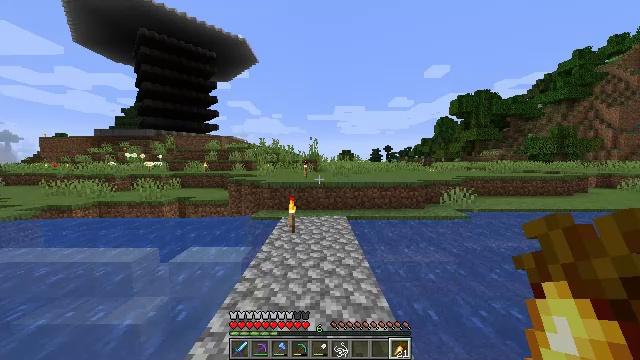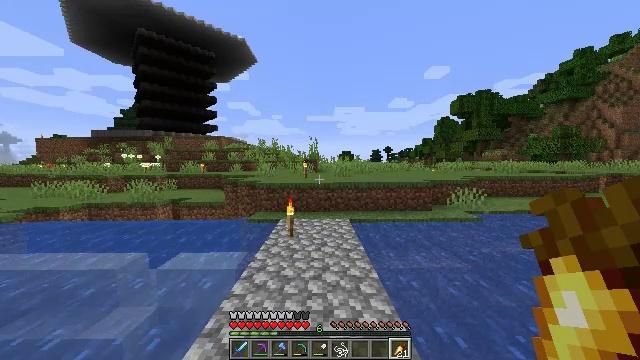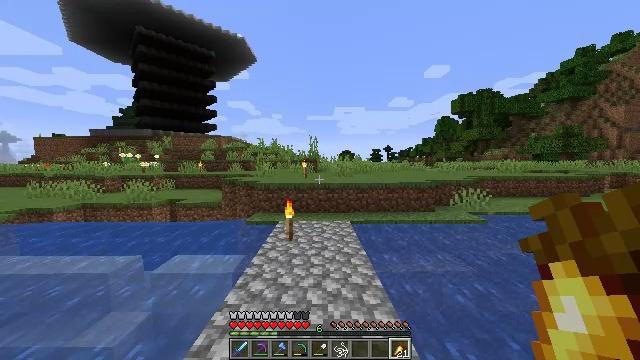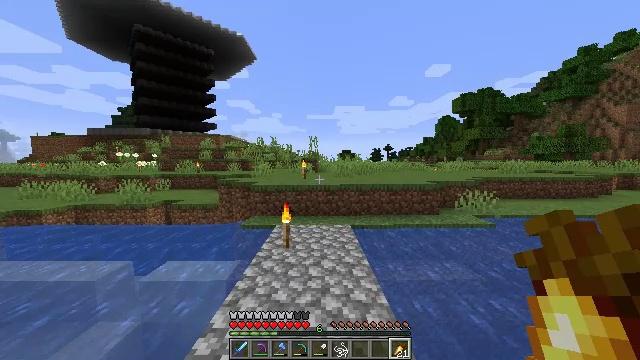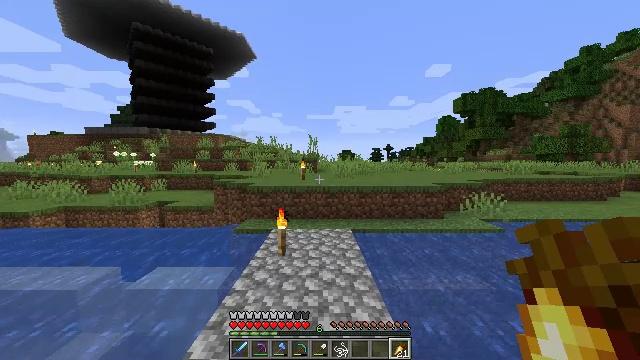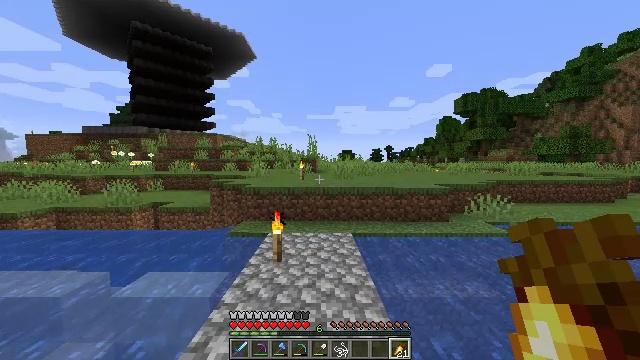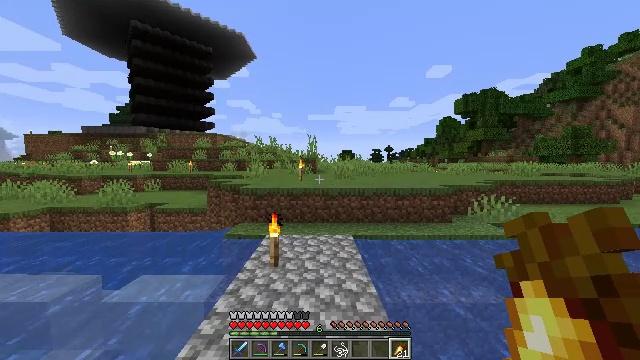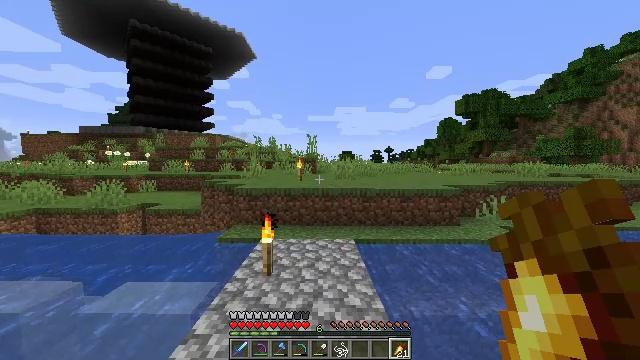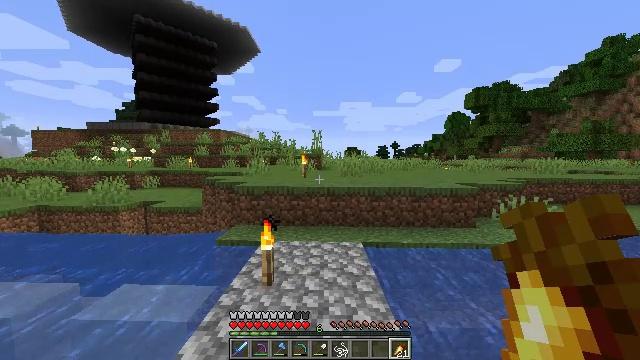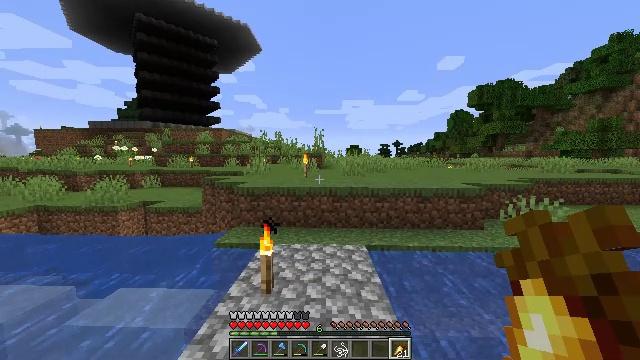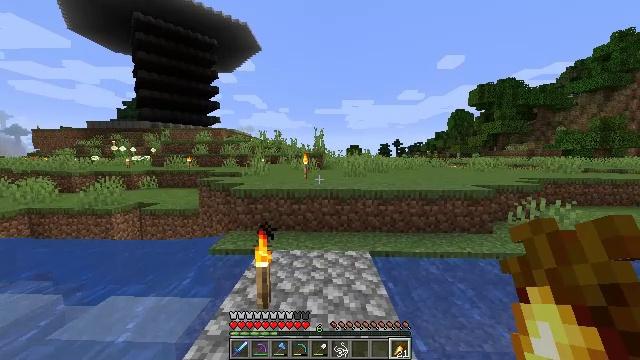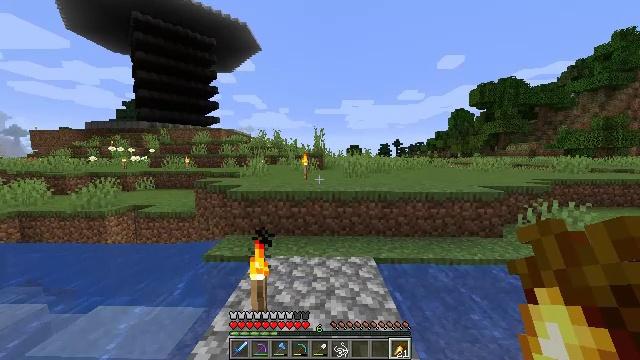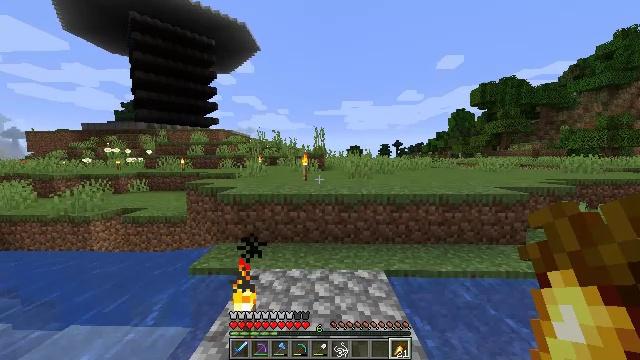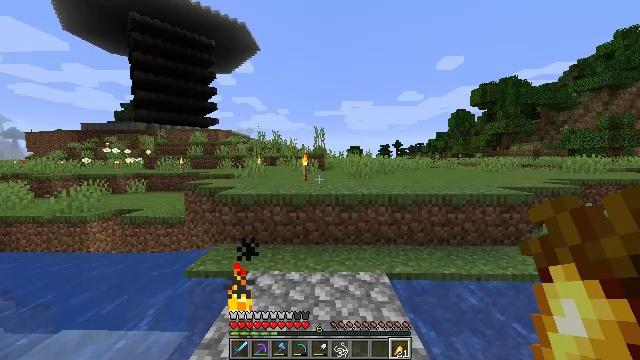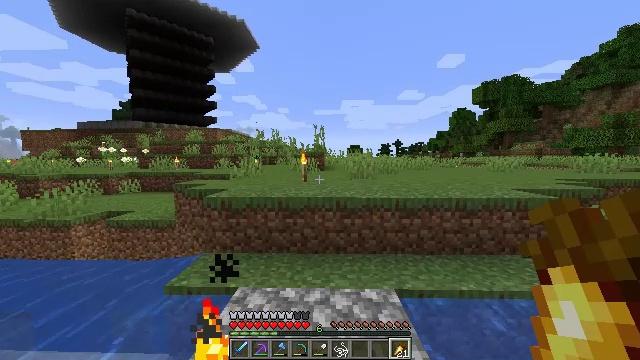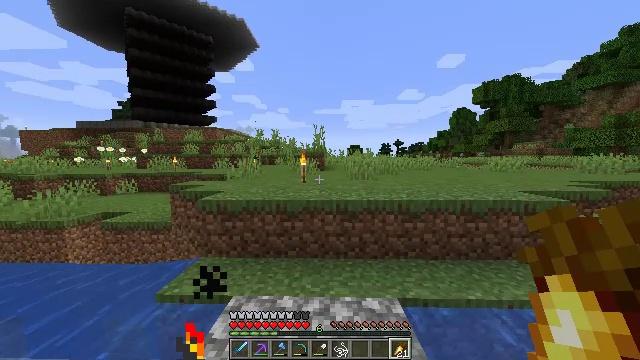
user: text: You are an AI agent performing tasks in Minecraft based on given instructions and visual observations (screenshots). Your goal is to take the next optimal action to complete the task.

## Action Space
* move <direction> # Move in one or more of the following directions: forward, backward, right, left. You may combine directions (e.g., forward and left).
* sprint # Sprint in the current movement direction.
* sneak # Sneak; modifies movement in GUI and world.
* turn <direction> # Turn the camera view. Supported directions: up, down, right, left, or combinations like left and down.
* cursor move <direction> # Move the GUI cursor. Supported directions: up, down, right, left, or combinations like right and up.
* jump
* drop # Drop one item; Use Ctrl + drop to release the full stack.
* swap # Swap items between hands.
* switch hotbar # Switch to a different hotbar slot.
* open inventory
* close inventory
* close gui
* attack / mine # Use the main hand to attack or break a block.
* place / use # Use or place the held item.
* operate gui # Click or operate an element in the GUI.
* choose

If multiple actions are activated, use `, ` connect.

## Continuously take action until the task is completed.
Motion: motion action
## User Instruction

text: Craft smooth stone in the furnace.
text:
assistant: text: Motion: move forward
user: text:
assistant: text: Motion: move forward
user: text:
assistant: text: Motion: move forward
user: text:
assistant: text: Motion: move forward
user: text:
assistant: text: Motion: move forward
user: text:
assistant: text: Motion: move forward
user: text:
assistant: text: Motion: move forward
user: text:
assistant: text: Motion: move forward, turn left
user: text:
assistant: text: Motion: move forward
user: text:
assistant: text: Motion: move forward
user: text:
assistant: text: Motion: move forward
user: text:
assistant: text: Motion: move forward
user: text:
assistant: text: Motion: move forward
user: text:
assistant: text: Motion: move forward
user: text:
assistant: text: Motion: move forward
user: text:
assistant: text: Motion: move forward, turn left
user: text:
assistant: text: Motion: move forward, turn left
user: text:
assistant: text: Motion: move forward, turn left
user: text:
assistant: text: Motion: move forward
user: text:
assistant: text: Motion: move forward, jump
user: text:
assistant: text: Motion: move forward, jump
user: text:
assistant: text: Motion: move forward, jump
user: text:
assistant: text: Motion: move forward, turn left, jump
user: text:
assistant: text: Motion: move forward, turn left, jump
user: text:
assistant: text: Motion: move forward, turn left, jump
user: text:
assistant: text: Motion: move forward, turn left, jump
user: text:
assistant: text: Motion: move forward, jump
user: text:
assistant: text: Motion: move forward, jump
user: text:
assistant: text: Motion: move forward, jump
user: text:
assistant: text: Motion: move forward, jump